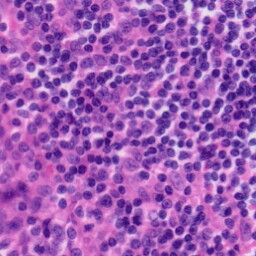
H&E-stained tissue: Tonsil